Aerial crown-view tile of a tropical tree (Barro Colorado Island, Panama), acquired 20240813:
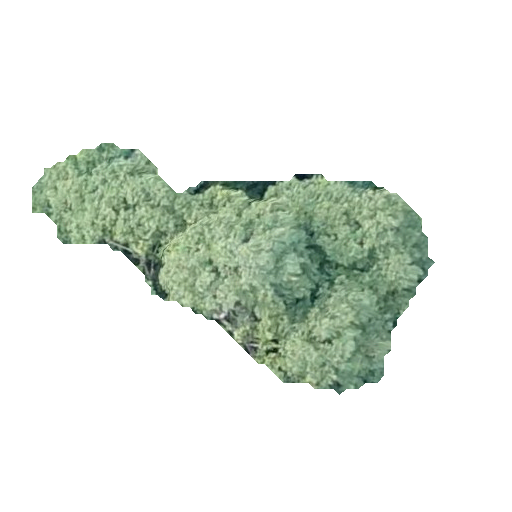
Species: Luehea seemannii
GBIF accepted scientific name: Luehea seemannii
Crown area: 82.723 m²